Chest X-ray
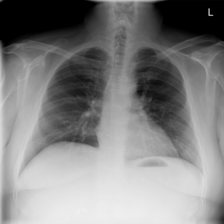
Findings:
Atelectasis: negative
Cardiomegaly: negative
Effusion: negative
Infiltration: negative
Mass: negative
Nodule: negative
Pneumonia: negative
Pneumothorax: negative
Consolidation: negative
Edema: negative
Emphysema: negative
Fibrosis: negative
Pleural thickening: negative
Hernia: negative